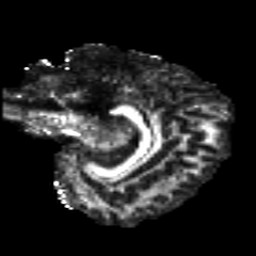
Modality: FA
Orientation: sagittal
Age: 22
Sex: female
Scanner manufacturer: siemens
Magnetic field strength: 3 T
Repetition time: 8.8 s
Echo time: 0.085 s